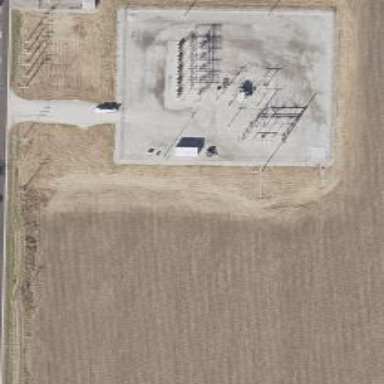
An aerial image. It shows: Distribution level power substation surrounded by fence.